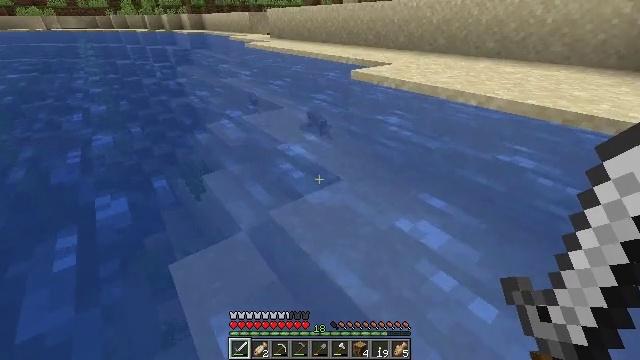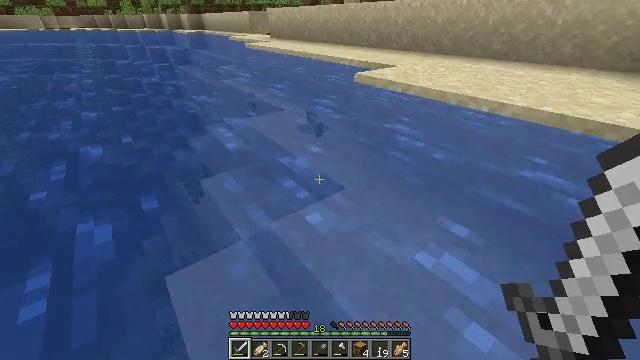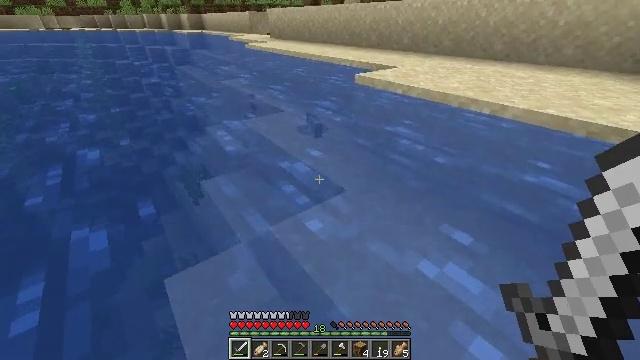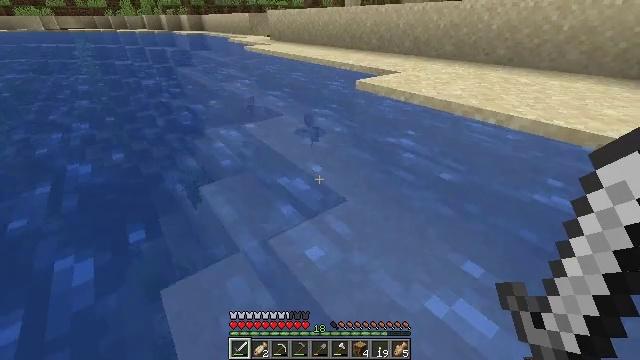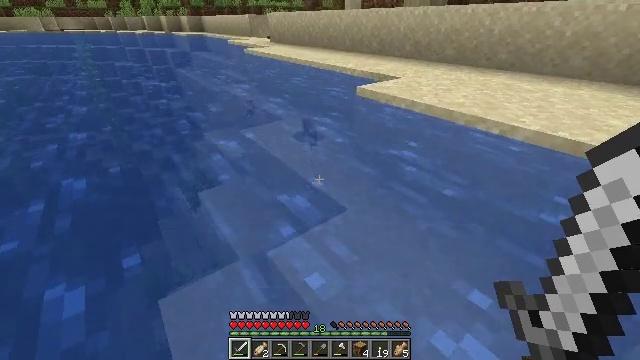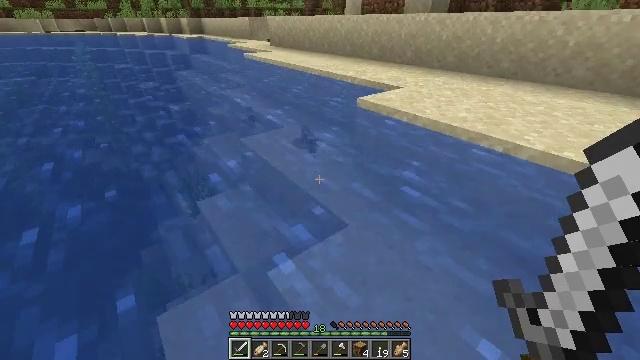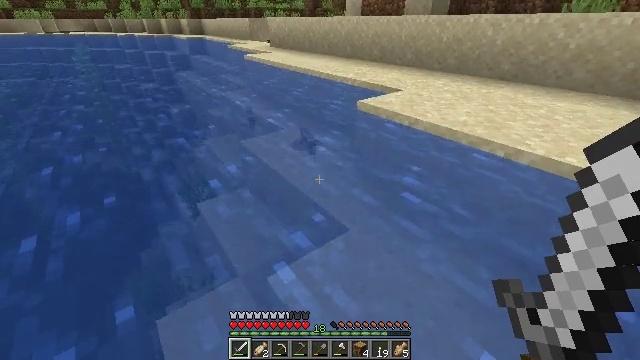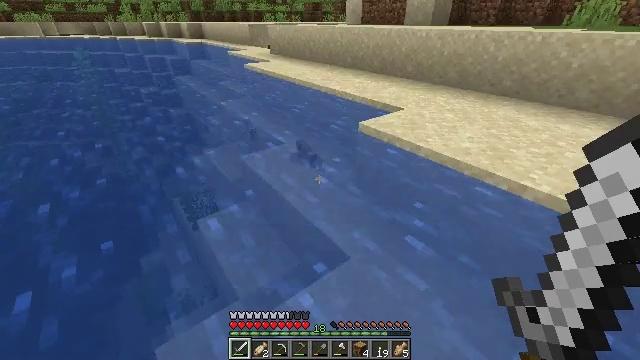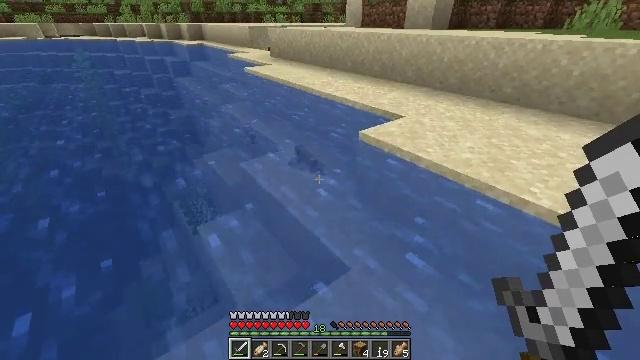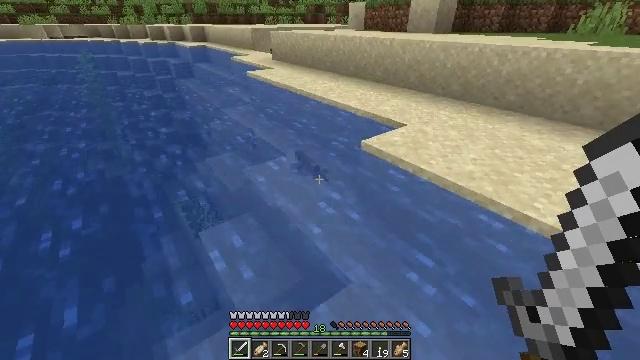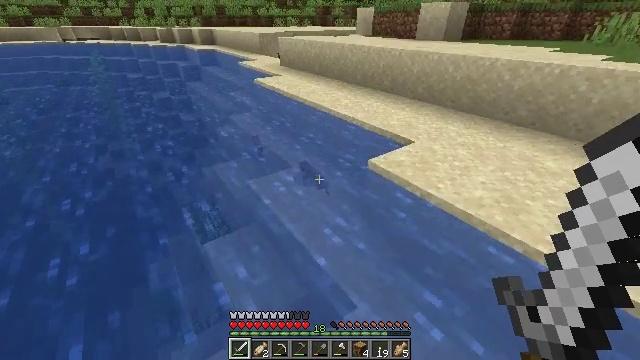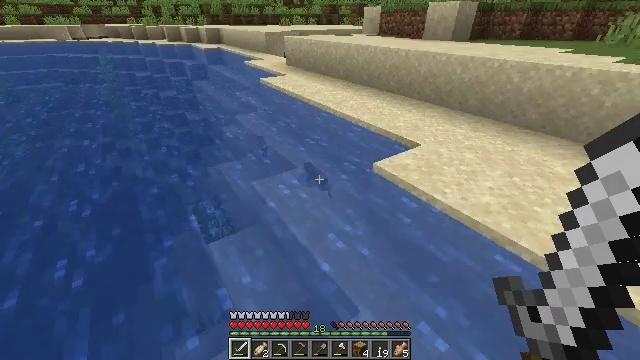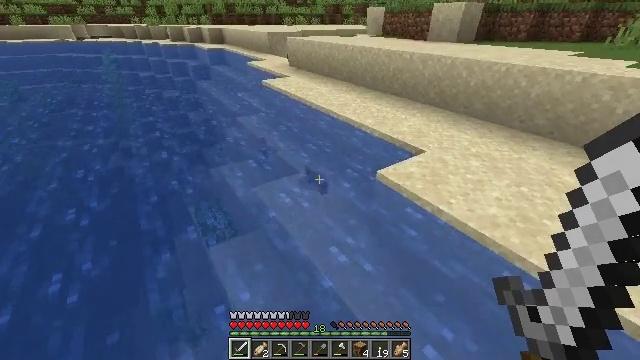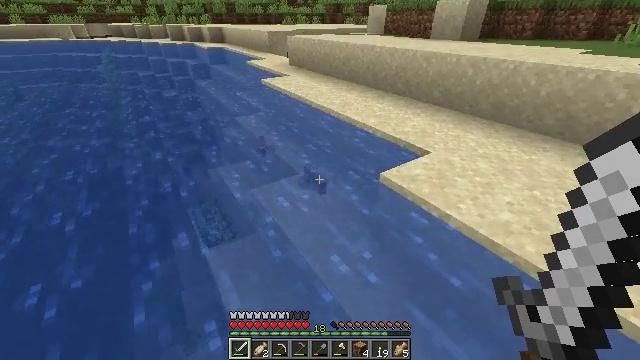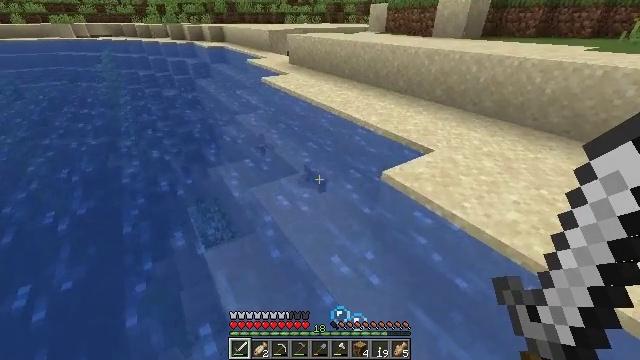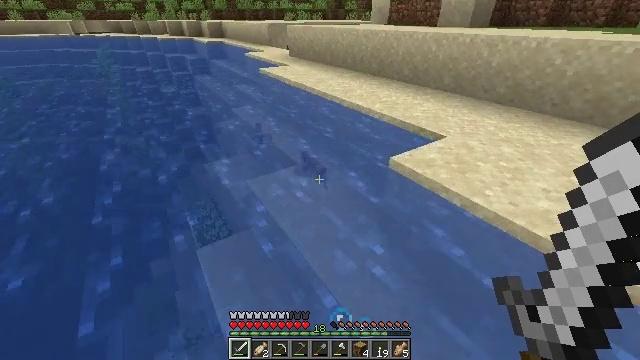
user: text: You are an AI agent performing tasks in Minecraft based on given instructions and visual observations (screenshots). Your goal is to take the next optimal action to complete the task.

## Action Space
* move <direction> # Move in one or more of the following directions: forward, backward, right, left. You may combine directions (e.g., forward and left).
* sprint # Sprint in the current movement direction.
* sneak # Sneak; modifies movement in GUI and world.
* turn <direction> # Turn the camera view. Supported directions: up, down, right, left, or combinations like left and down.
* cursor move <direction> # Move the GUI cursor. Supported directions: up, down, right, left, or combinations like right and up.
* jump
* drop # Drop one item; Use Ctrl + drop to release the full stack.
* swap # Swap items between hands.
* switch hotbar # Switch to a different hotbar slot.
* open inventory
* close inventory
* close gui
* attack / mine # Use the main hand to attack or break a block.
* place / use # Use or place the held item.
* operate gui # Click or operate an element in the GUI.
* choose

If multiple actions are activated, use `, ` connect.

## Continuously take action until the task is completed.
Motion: motion action
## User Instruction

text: Catch and defeat a cod.
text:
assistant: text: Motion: move forward
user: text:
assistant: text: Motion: move forward, jump
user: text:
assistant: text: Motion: move forward, jump
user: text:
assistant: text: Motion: move forward, jump
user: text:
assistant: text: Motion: move forward, jump
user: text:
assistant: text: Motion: move forward, jump
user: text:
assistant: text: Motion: move forward, jump
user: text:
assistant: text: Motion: move forward, jump
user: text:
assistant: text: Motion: move forward, jump
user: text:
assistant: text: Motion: move forward, turn left
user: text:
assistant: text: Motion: move forward, turn left
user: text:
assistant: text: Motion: move forward
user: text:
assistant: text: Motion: move forward
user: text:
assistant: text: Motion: move forward
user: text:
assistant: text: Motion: move forward
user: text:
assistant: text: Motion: move forward
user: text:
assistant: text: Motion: move forward
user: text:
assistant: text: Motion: move forward
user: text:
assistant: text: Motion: move forward
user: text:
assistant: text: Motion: move forward
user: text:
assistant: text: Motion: move forward
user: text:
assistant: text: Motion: move forward
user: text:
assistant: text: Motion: move forward
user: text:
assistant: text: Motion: move forward, jump
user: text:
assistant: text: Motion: move forward, jump
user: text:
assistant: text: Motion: move forward, jump
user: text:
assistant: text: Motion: move forward, jump
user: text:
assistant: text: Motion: move forward, jump
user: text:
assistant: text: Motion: move forward, turn left and down, jump
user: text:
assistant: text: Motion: move forward